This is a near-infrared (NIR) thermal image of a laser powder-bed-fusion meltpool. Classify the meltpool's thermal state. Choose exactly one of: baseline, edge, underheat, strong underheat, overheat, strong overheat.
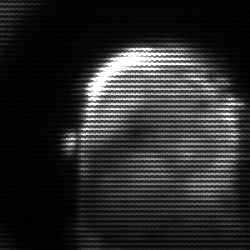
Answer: baseline